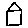
Label: house